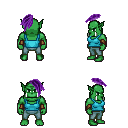
a pixel art fantasy rpg character, male body template, orc, green skin, teal pirate shirt, teal pants, purple long mohawk hairstyle, leather bracers, four views (front, back, left, right), 2x2 character sprite sheet, small pixel art, hard edges, no anti-aliasing